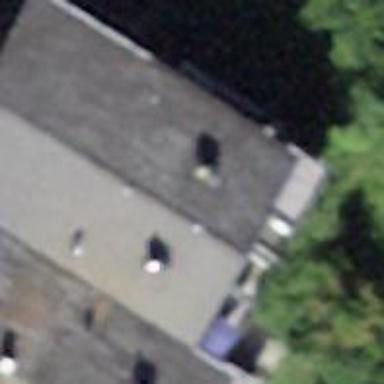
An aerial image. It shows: Building with tiled roof.